Interaction volume radius: 5 \u00c5
Interaction volume height: 10 \u00c5
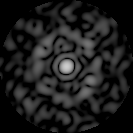
Disorder parameter: 0.8817